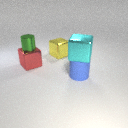
large blue rubber cylinder in front of large yellow metal cube